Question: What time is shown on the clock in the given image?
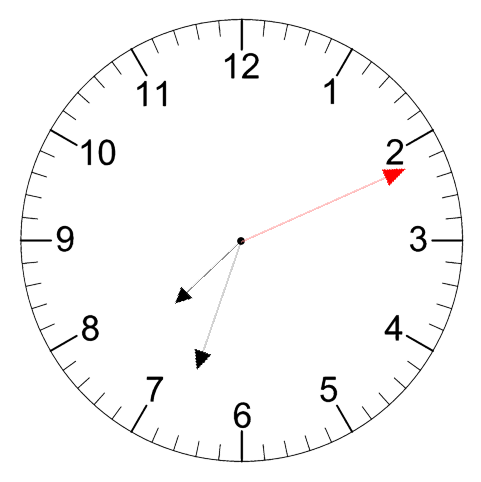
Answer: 07:33:11